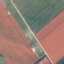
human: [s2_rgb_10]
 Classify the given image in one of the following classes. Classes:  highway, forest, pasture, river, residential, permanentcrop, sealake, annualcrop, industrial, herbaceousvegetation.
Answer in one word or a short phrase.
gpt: AnnualCrop